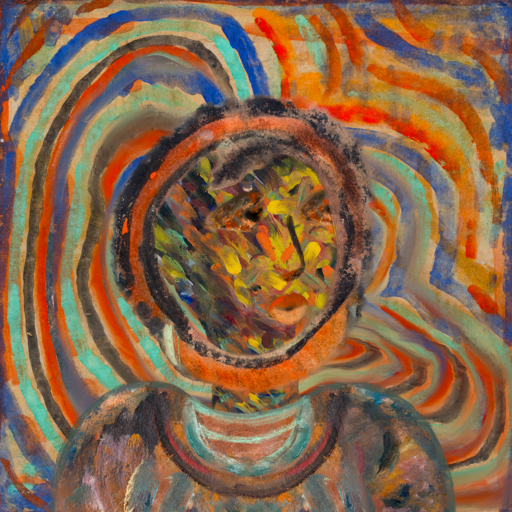
Background: Sisters, Head And Neck Side: An_Impression, Face Side: Gypsy_Queen, Bust: Boggyland, Hair Side: Childish, Head Accessory: Blank, Second Necklace: Blank, Necklace: Blank, Baby: Blank